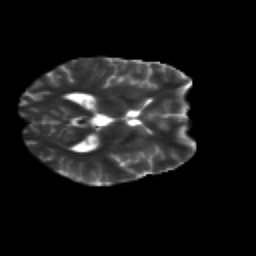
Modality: T2w
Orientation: axial
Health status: healthy
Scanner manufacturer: siemens
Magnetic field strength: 3 T
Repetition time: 12 s
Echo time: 0.092 s